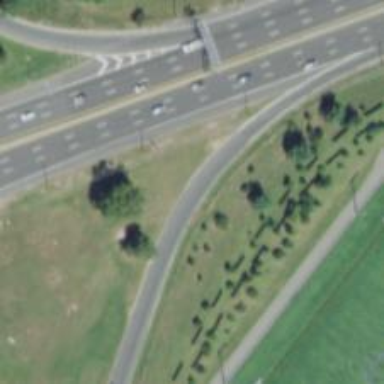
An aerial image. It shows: Trunk link road with asphalt surface.